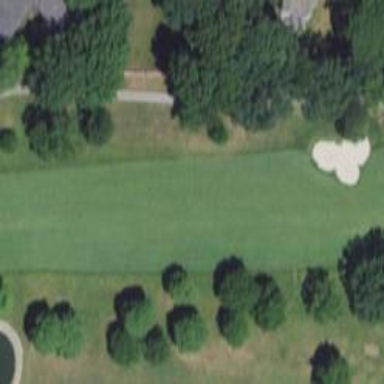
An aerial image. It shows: View of golf hole.